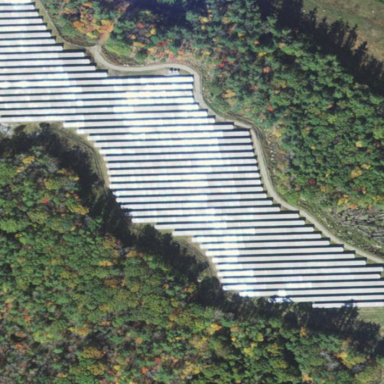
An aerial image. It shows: Solar power plant using photovoltaic technology to generate electricity.